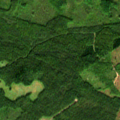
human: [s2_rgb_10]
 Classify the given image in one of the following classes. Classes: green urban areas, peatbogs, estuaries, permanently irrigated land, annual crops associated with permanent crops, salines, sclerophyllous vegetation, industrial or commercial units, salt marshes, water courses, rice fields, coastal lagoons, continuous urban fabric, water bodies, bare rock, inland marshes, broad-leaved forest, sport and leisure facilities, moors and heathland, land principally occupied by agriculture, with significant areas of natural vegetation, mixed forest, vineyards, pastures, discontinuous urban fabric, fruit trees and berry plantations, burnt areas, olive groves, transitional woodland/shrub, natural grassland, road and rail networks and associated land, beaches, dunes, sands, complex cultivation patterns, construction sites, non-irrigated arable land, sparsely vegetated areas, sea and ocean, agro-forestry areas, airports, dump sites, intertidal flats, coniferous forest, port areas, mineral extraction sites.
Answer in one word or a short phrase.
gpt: coniferous forest, mixed forest, transitional woodland/shrub